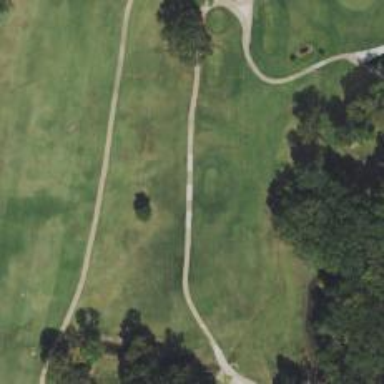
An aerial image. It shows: Golf cartpath that is also road path.